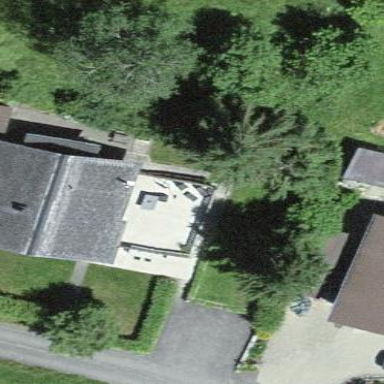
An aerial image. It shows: Residential building.